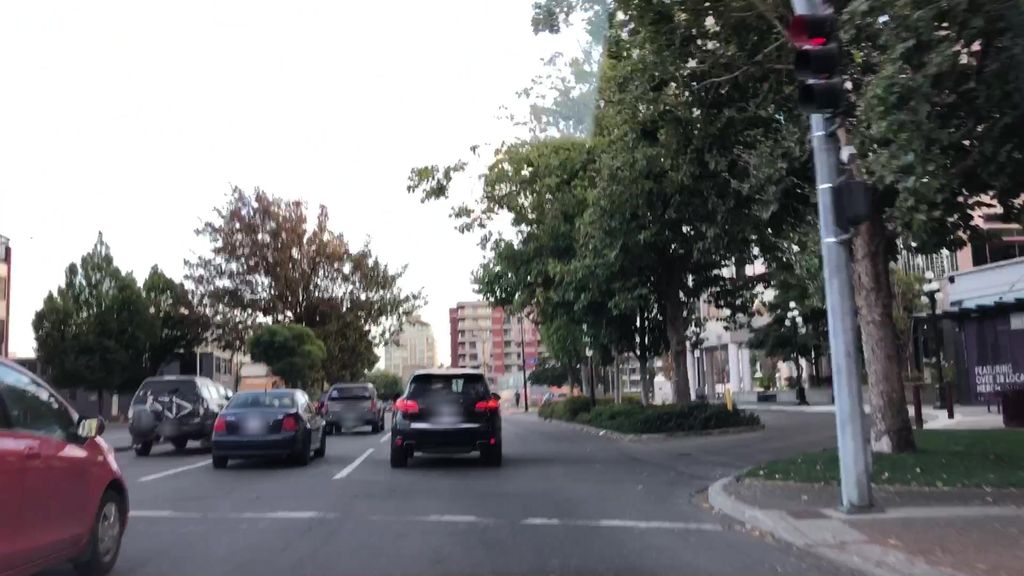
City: victoria